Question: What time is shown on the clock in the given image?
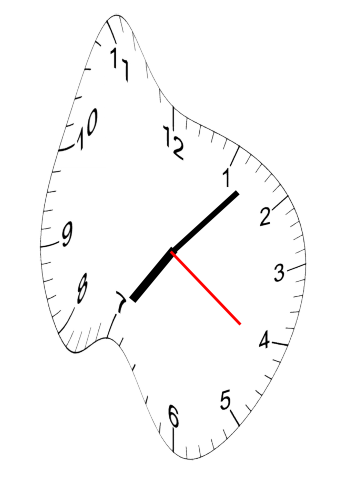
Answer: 07:07:21